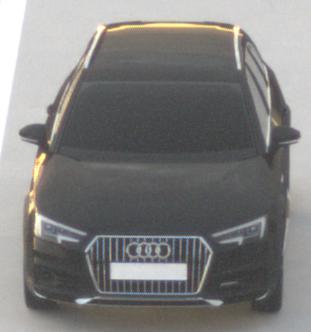
Make: Audi
Model: A4 Allroad 45 TFSI
Detailed model: A4 (B9) allroad
Model produced from: 2019/02
Model produced until: 2019/05
Doors: 5
Color: black
Road condition: dry road
Daytime: sunrise or sunset
Contrast: low contrast